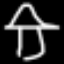
Label: mushroom